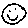
Label: smiley face